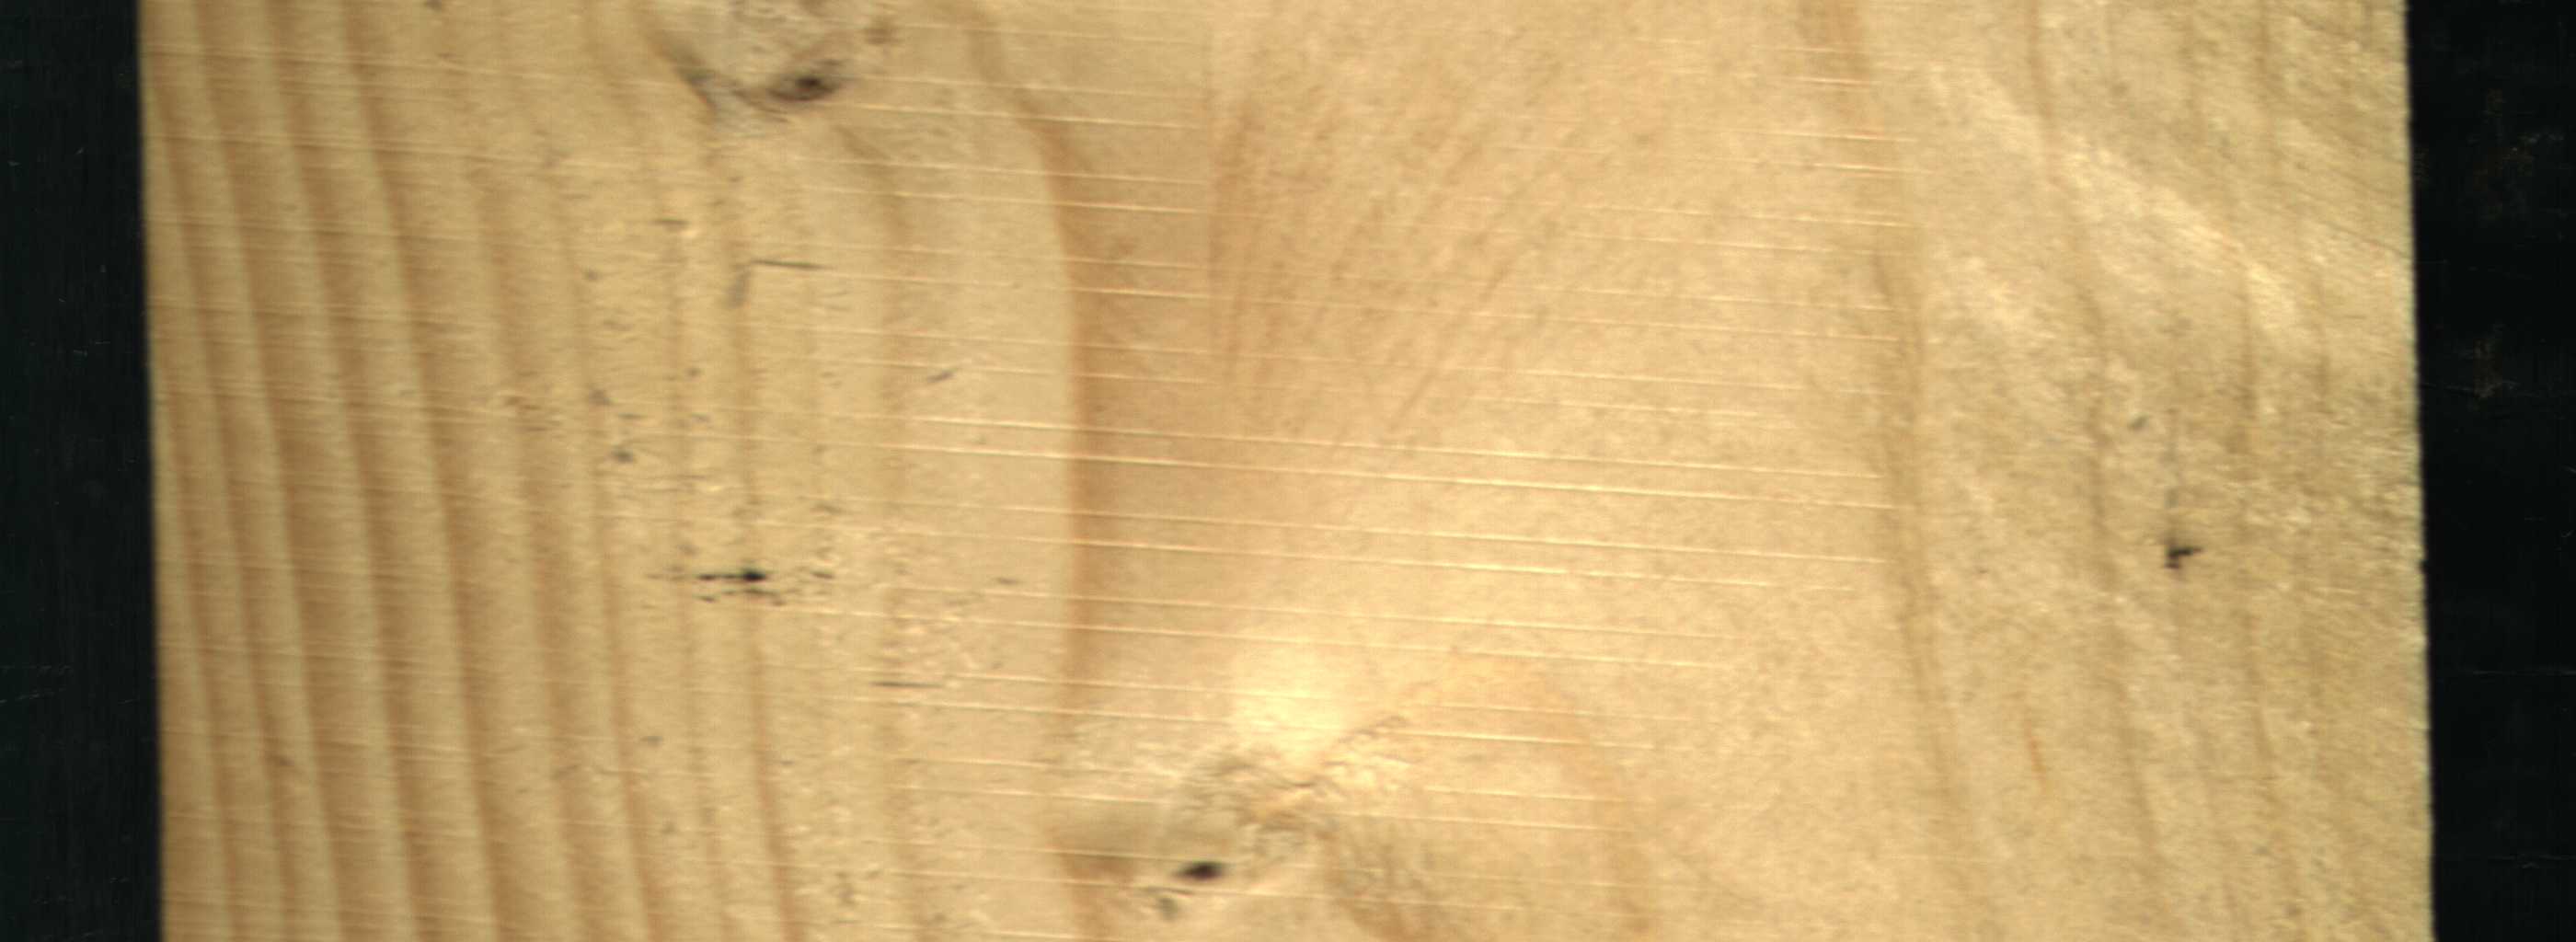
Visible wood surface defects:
Dead_Knot
Live_Knot